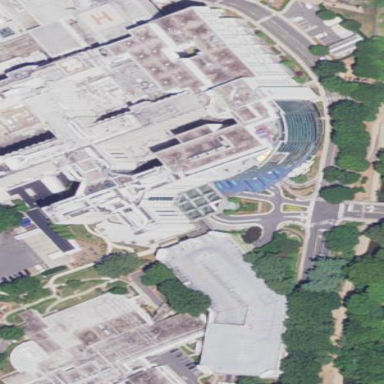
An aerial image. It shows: Section of hospital building.